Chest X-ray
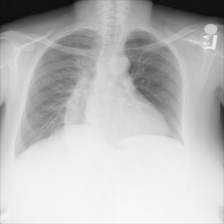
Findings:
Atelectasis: negative
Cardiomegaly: negative
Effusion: negative
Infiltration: negative
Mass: negative
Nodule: negative
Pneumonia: negative
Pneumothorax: negative
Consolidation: negative
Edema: negative
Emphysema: negative
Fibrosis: negative
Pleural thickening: negative
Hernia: negative